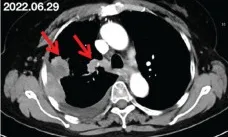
Changes in target lesion during treatment. (A-C) CT scan before treatment.
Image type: radiology (ct)